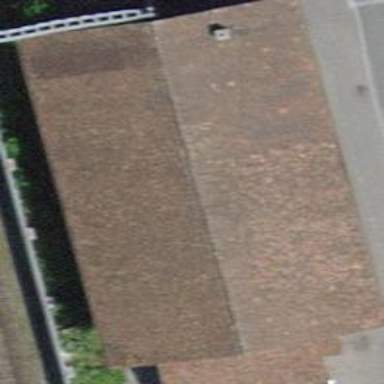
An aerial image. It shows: Warehouse building.